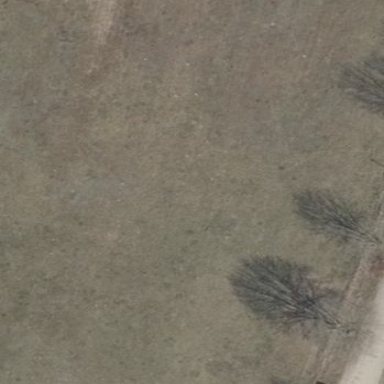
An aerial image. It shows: Fence surrounding meadow.